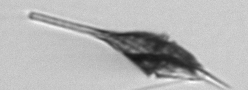
Label: Tripos_lineatus